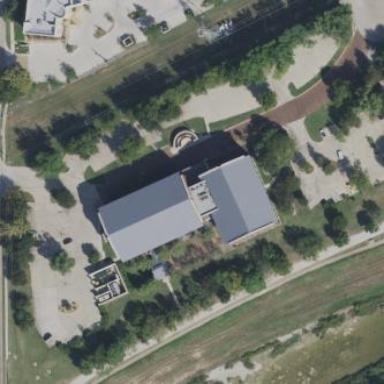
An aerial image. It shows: Manufacturing building.